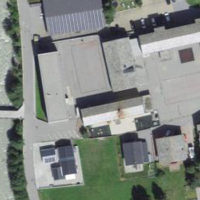
EUNIS habitat code: 54
Species observed at this site:
Alnus incana
Phoenicurus ochruros
Cinclus cinclus
Phyteuma orbiculare